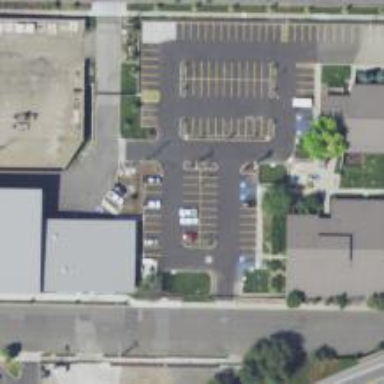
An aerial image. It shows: Parking area.